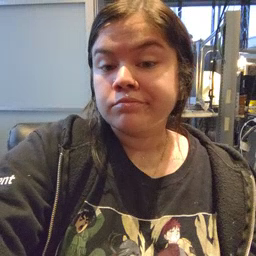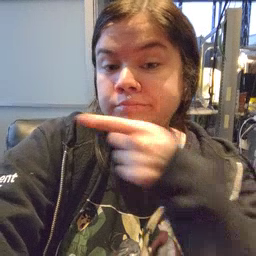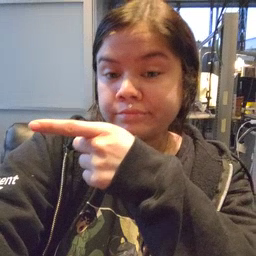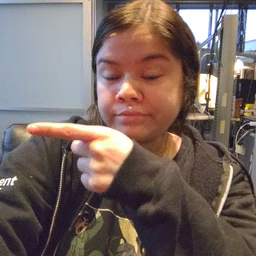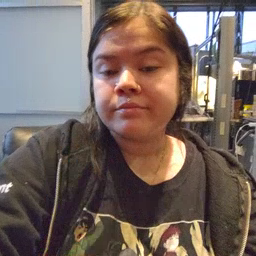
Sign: hesheit